Aerial crown-view tile of a tropical tree (Barro Colorado Island, Panama), acquired 20241216:
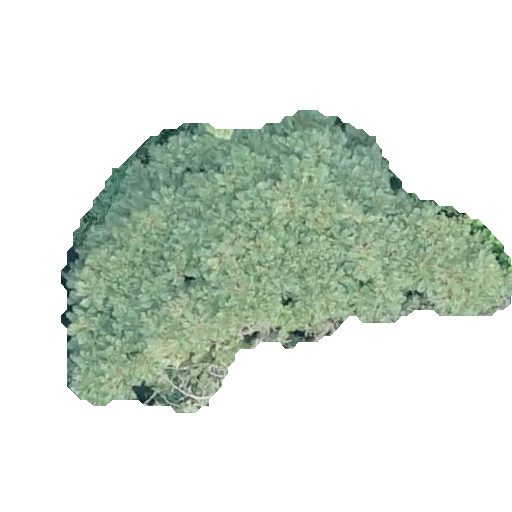
Species: Jacaranda copaia
GBIF accepted scientific name: Jacaranda copaia
Crown area: 123.685 m²